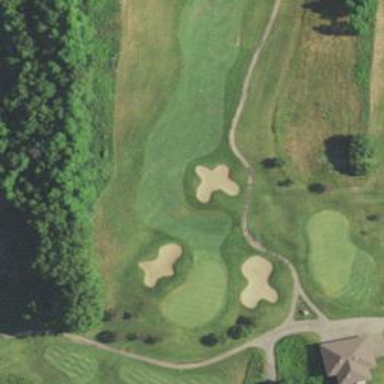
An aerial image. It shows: Path for golf carts.